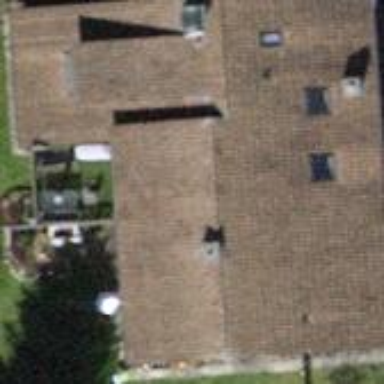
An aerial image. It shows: Semidetached house with gabled roof.